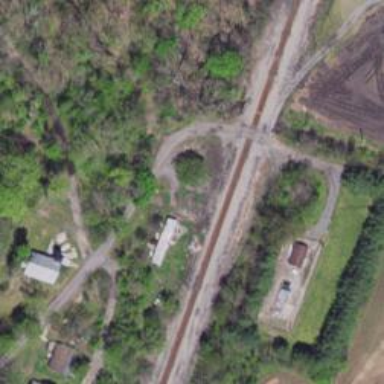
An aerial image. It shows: Level crossing along the railway.